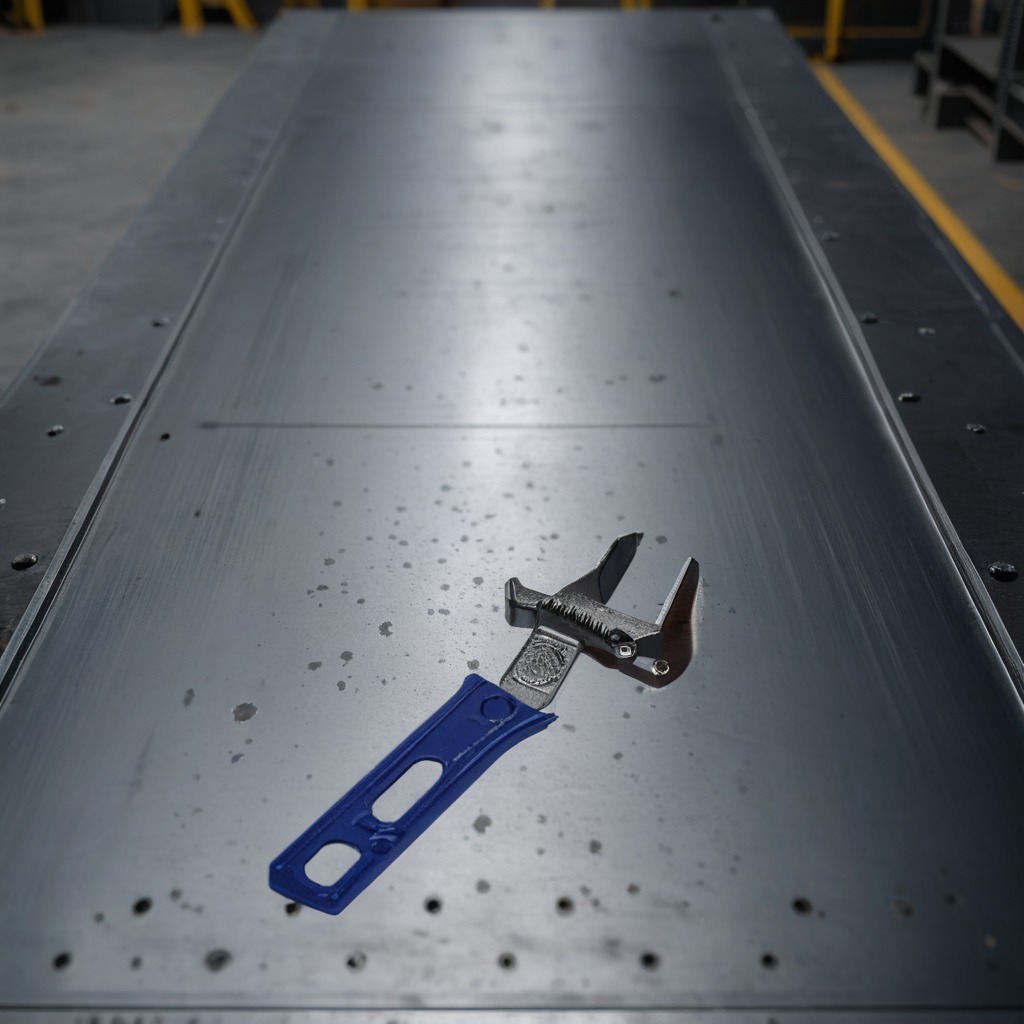
An wrench is lying on the cold steel table in a mining workshop.